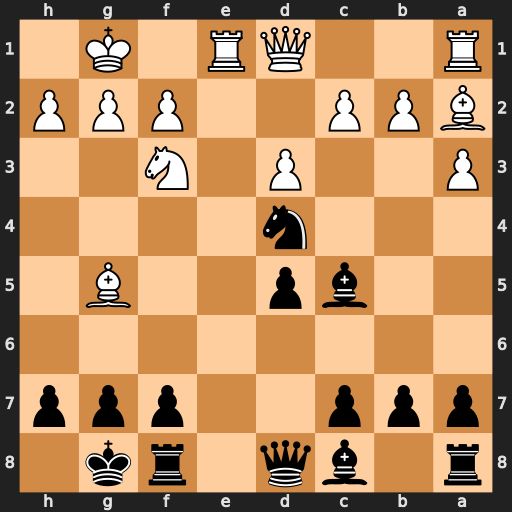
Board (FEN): r1bq1rk1/ppp2ppp/8/2bp2B1/3n4/P2P1N2/BPP2PPP/R2QR1K1
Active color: b
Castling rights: -
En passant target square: -
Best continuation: Nxf3+ Qxf3 Qxg5